Question: I have just started using Bootstrap (I have never used a grid system before) and am having a problem understanding the proper way of implementing the fluid grid system. I am a little worried that I may have to redesign the site. Please see the image for more detail.
What is the proper way of adding a white border/padding around the entire site and still get it to scale. Do I have to add it the the start and end of each new row or is there an easier way to apply it globally?
Some of my content, such as the controls to the picture slider, land in the margins. Will this be a problem or is it simply solved by creating a span that contains every column with some padding?
I know Bootstrap has a default 12 column system but it looks like you can customize it pretty easy with he "custom download". Is it as simple as entering 14 into the @gridColumns field or will I also need to change the px widths as well ?

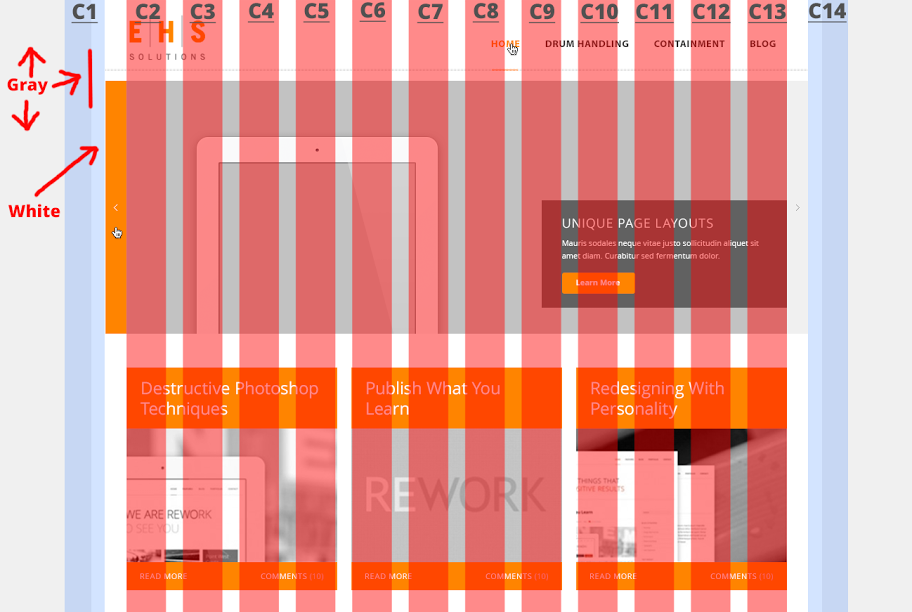
Answer: one option is to have a div wrap your content, for example:
HTML
'''
<div class="wrapper">
<div class="container">
// ...
</div>
</div>
'''
CSS
'''
.wrapper{
border-right: 4px solid #fff;
border-left: 4px solid #fff;
}
'''
You can use something like 'margin-left: -20px' for example to push the item out of the container.
Yes, you can customize using the builder, but if, for example, you want to keep the default 940px width, but have 14 columns, you will have to adjust the column width variables as well.